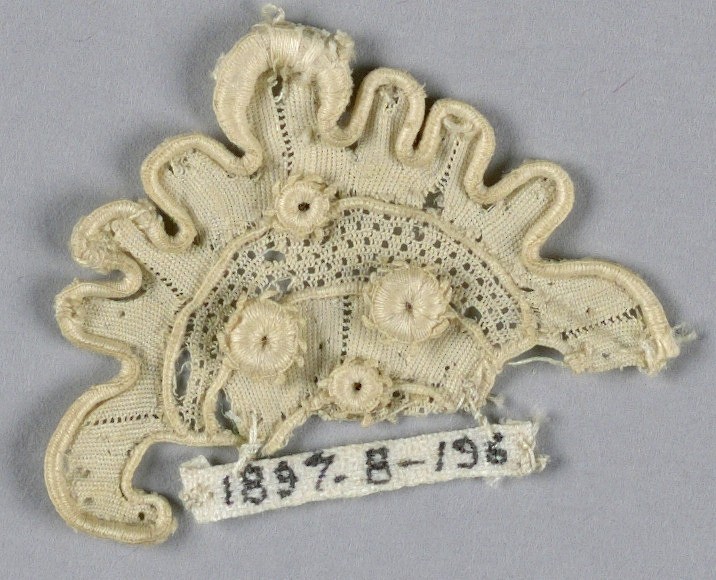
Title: Rosette
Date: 17th century
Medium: linen Technique: bobbin lace
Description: Five-petal rosette with raised center. Small blossom of wheat ears in each petal.